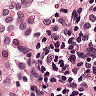
Metastatic tissue present: no